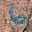
Label: 6